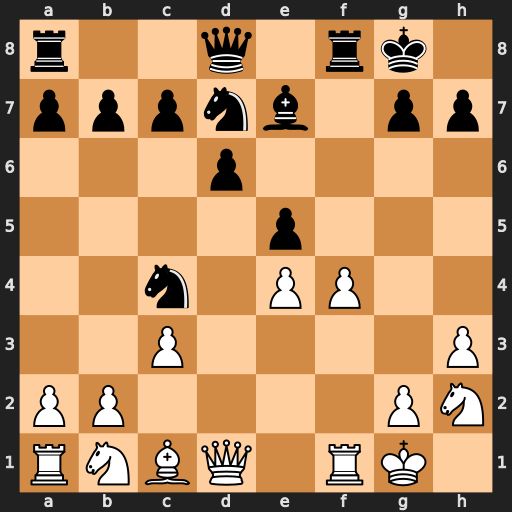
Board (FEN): r2q1rk1/pppnb1pp/3p4/4p3/2n1PP2/2P4P/PP4PN/RNBQ1RK1
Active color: w
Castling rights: -
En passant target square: -
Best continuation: Qd5+ Kh8 Qxc4